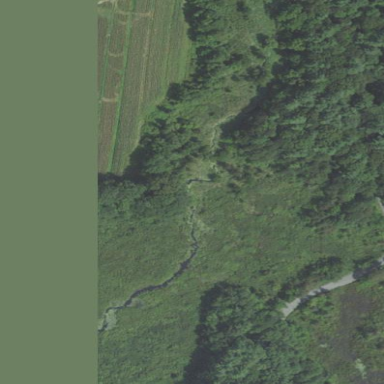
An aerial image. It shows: Marshy wetland area.